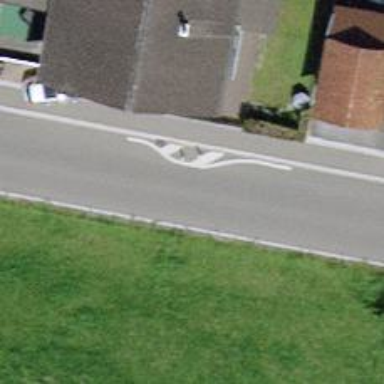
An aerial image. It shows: Chicane for traffic calming.